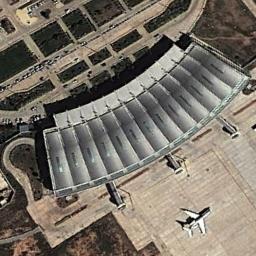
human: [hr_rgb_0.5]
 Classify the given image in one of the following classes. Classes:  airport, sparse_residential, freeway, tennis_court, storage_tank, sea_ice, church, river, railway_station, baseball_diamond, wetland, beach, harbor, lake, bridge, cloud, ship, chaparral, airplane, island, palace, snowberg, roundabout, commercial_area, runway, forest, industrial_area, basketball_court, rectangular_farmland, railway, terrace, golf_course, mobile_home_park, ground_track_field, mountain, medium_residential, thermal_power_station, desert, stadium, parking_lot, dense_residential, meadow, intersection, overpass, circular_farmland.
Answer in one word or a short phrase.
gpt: airplane